Question: I've got 2 intranet sites:
'''
http://intranetv1/
http://intranetv2/
'''
v1 is based on .NET 1.1, and v2 is based on .NET 3.5
On v1, I've created a webpage and I am trying to use some jQuery to access a webservice I created on v2. As the webservices is coded using .NET 3.5, I can't have that webservices on v1.
Anyway, I assume I am supposed to make use of JSONP in this case, but each time I run the page, the ajax part does not work and in google chrome, I just get a 500 error message, as in cancelled.
I can't figure out why this is happening.
Here is the jQuery which is on the v1 .NET 1.1 server:
'''
function selectedDateTime(strDate, strHours, strMinutes) {
$.ajax({
type: 'POST',
url: 'http://intranetv2/webservices/meetingrooms.asmx/GetDayCount',
data: '{ strMeetingDate:"' + strDate + " " + strHours + ":" + strMinutes + ":00" + '" }',
contentType: 'application/json; charset=utf-8',
dataType: 'jsonp',
success: function(department) {
alert("success");
},
error: function(xhr, status, error) {
alert("error");
}
});
return strDate + "---" + $("#txtDate").val();
}
'''
As you can see, I am trying to access an .asmx file on the v2 .NET 3.5 server.
When I run this, google chrome gives me an 500 server error and says that the asmx file has been cancelled, and I then get an alert showing me the date alert at the end of the selectedDateTime function. So the function is executing, but the success or error parts of the ajax script are not being executed at all.
---
I am getting the following response:
'''
Request URL:http://intranetv2/webservices/meetingrooms.asmx/GetDayCount?callback=jQuery110100248512071557343_1372419413424&{%20strMeetingDate:%2228/06/2013%2006:00:00%22%20}&_=1372419413425
Request Method:GET
Status Code:500 Internal Server Error
Request Headers
GET /webservices/meetingrooms.asmx/GetDayCount?callback=jQuery110100248512071557343_1372419413424&{%20strMeetingDate:%2228/06/2013%2006:00:00%22%20}&_=1372419413425 HTTP/1.1
Host: intranetv3
Connection: keep-alive
Authorization: Negotiate TlRMTVNTUAADAAAAGAAYAHYAAAAYABgAjgAAABIAEgBIAAAABgAGAFoAAAAWABYAYAAAAAAAAACmAAAABYKIogUBKAoAAAAPQgBQAEMATwBMAEwASQBOAFMAaQB4AGYASQBYAEYALQBHAEIASgBUAEIAMgBKAJBkNIpqc7C+AAAAAAAAAAAAAAAAAAAAAIGOnhAoLt95s2HzXVTV7AvYOt1c9vbdJQ==
Accept: */*
User-Agent: Mozilla/5.0 (Windows NT 5.1) AppleWebKit/537.36 (KHTML, like Gecko) Chrome/27.0.1453.94 Safari/537.36
DNT: 1
Referer: http://intranetv1/meeting/meeting_room_bookings_2_1.aspx
Accept-Encoding: gzip,deflate,sdch
Accept-Language: en-GB,en-US;q=0.8,en;q=0.6
Query String Parametersview sourceview URL encoded
callback:jQuery110100248512071557343_1372419413424
{ strMeetingDate:"28/06/2013 06:00:00" }:
_:1372419413425
Response Headers
HTTP/1.1 500 Internal Server Error
Date: Fri, 28 Jun 2013 11:36:57 GMT
Server: Microsoft-IIS/6.0
X-Powered-By: ASP.NET
X-AspNet-Version: 2.0.50727
Cache-Control: private
Content-Type: text/plain; charset=utf-8
Content-Length: 406
'''
---
Here is a screenshot of the error message I am getting in Google Chrome Developer Tools:

<URL>.
---
Here is the .asmx code:
'''
[WebMethod()]
public double GetDayCount(string strMeetingDate)
{
string[] strDateAndTime = strMeetingDate.Split(' ');
string[] strStartDateParts = strDateAndTime[0].Split('/');
string[] srtStartTimeParts = strDateAndTime[1].Split(':');
int year = Int32.Parse(strStartDateParts[2]);
int month = Int32.Parse(strStartDateParts[1]);
int day = Int32.Parse(strStartDateParts[0]);
int hour = Int32.Parse(srtStartTimeParts[0]);
int min = Int32.Parse(srtStartTimeParts[1]);
int sec = Int32.Parse(srtStartTimeParts[2]);
DateTime meetingDate = new DateTime(year, month, day, hour, min, sec);
using (connection = new SqlConnection(ConfigurationManager.AppSettings["connString"]))
{
using (command = new SqlCommand("intranet.dbo.BusinessHours", connection))
{
command.CommandType = CommandType.StoredProcedure;
command.Parameters.Add("@meeting_date", SqlDbType.DateTime).Value = meetingDate;
connection.Open();
using (reader = command.ExecuteReader())
{
reader.Read();
return (double)reader["hours"];
}
}
}
'''
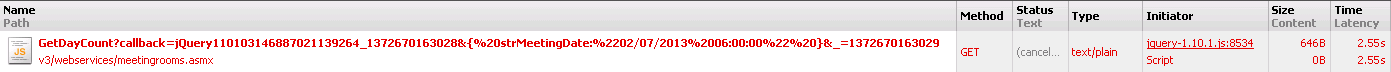
Answer: Apparently I can't use JSON-P plus POST...
> It is not possible to do an asynchronous POST to a service on another
domain, due to the (quite sensible) limitation of the same origin
policy. JSON-P only works because you're allowed to insert
tags into the DOM, and they can point anywhere.
<URL>